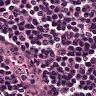
Metastatic tissue present: no